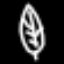
Label: leaf